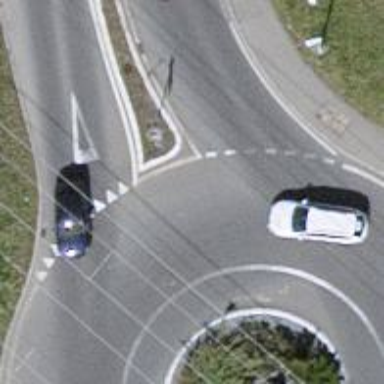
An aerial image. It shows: Road with "give way" sign.